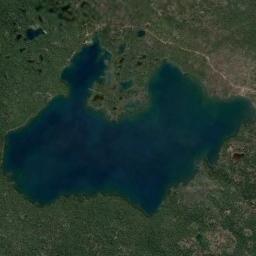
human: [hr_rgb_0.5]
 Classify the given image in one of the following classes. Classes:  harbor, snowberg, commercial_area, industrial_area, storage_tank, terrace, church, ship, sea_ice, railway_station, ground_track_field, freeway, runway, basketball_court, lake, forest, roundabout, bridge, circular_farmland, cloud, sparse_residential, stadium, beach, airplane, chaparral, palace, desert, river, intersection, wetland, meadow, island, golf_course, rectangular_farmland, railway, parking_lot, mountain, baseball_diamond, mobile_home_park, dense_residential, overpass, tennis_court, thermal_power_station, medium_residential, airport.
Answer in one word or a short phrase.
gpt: lake